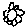
Label: flower